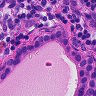
Metastatic tissue present: yes